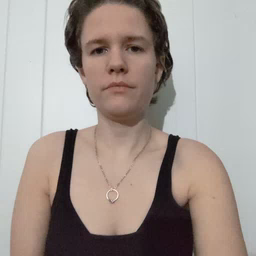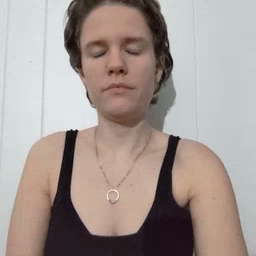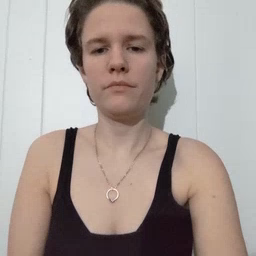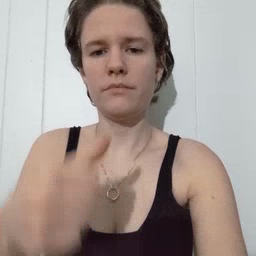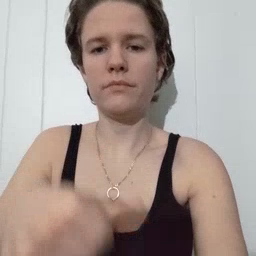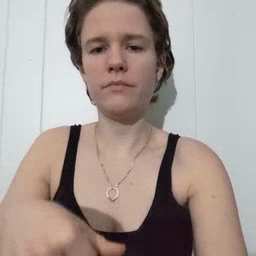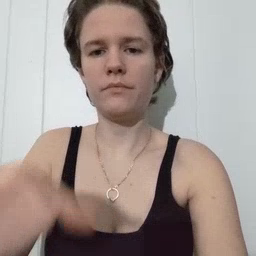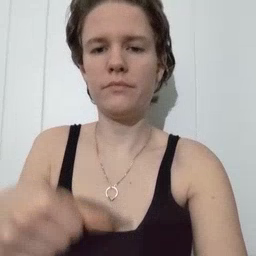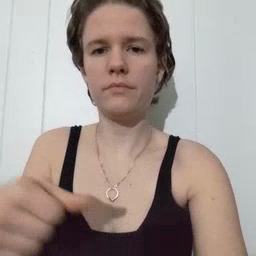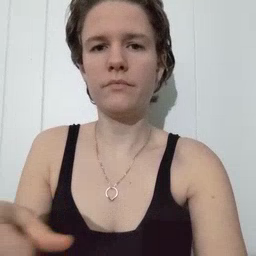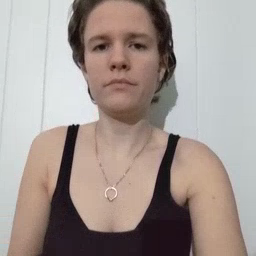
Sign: puzzle